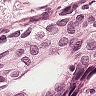
Metastatic tissue present: yes